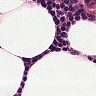
Metastatic tissue present: no